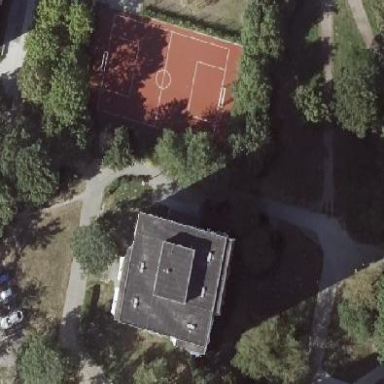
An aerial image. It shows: Building with apartments and flat roof.